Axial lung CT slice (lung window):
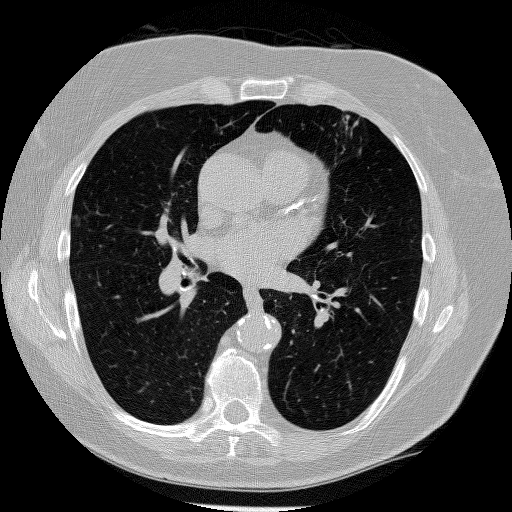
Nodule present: no